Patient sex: M
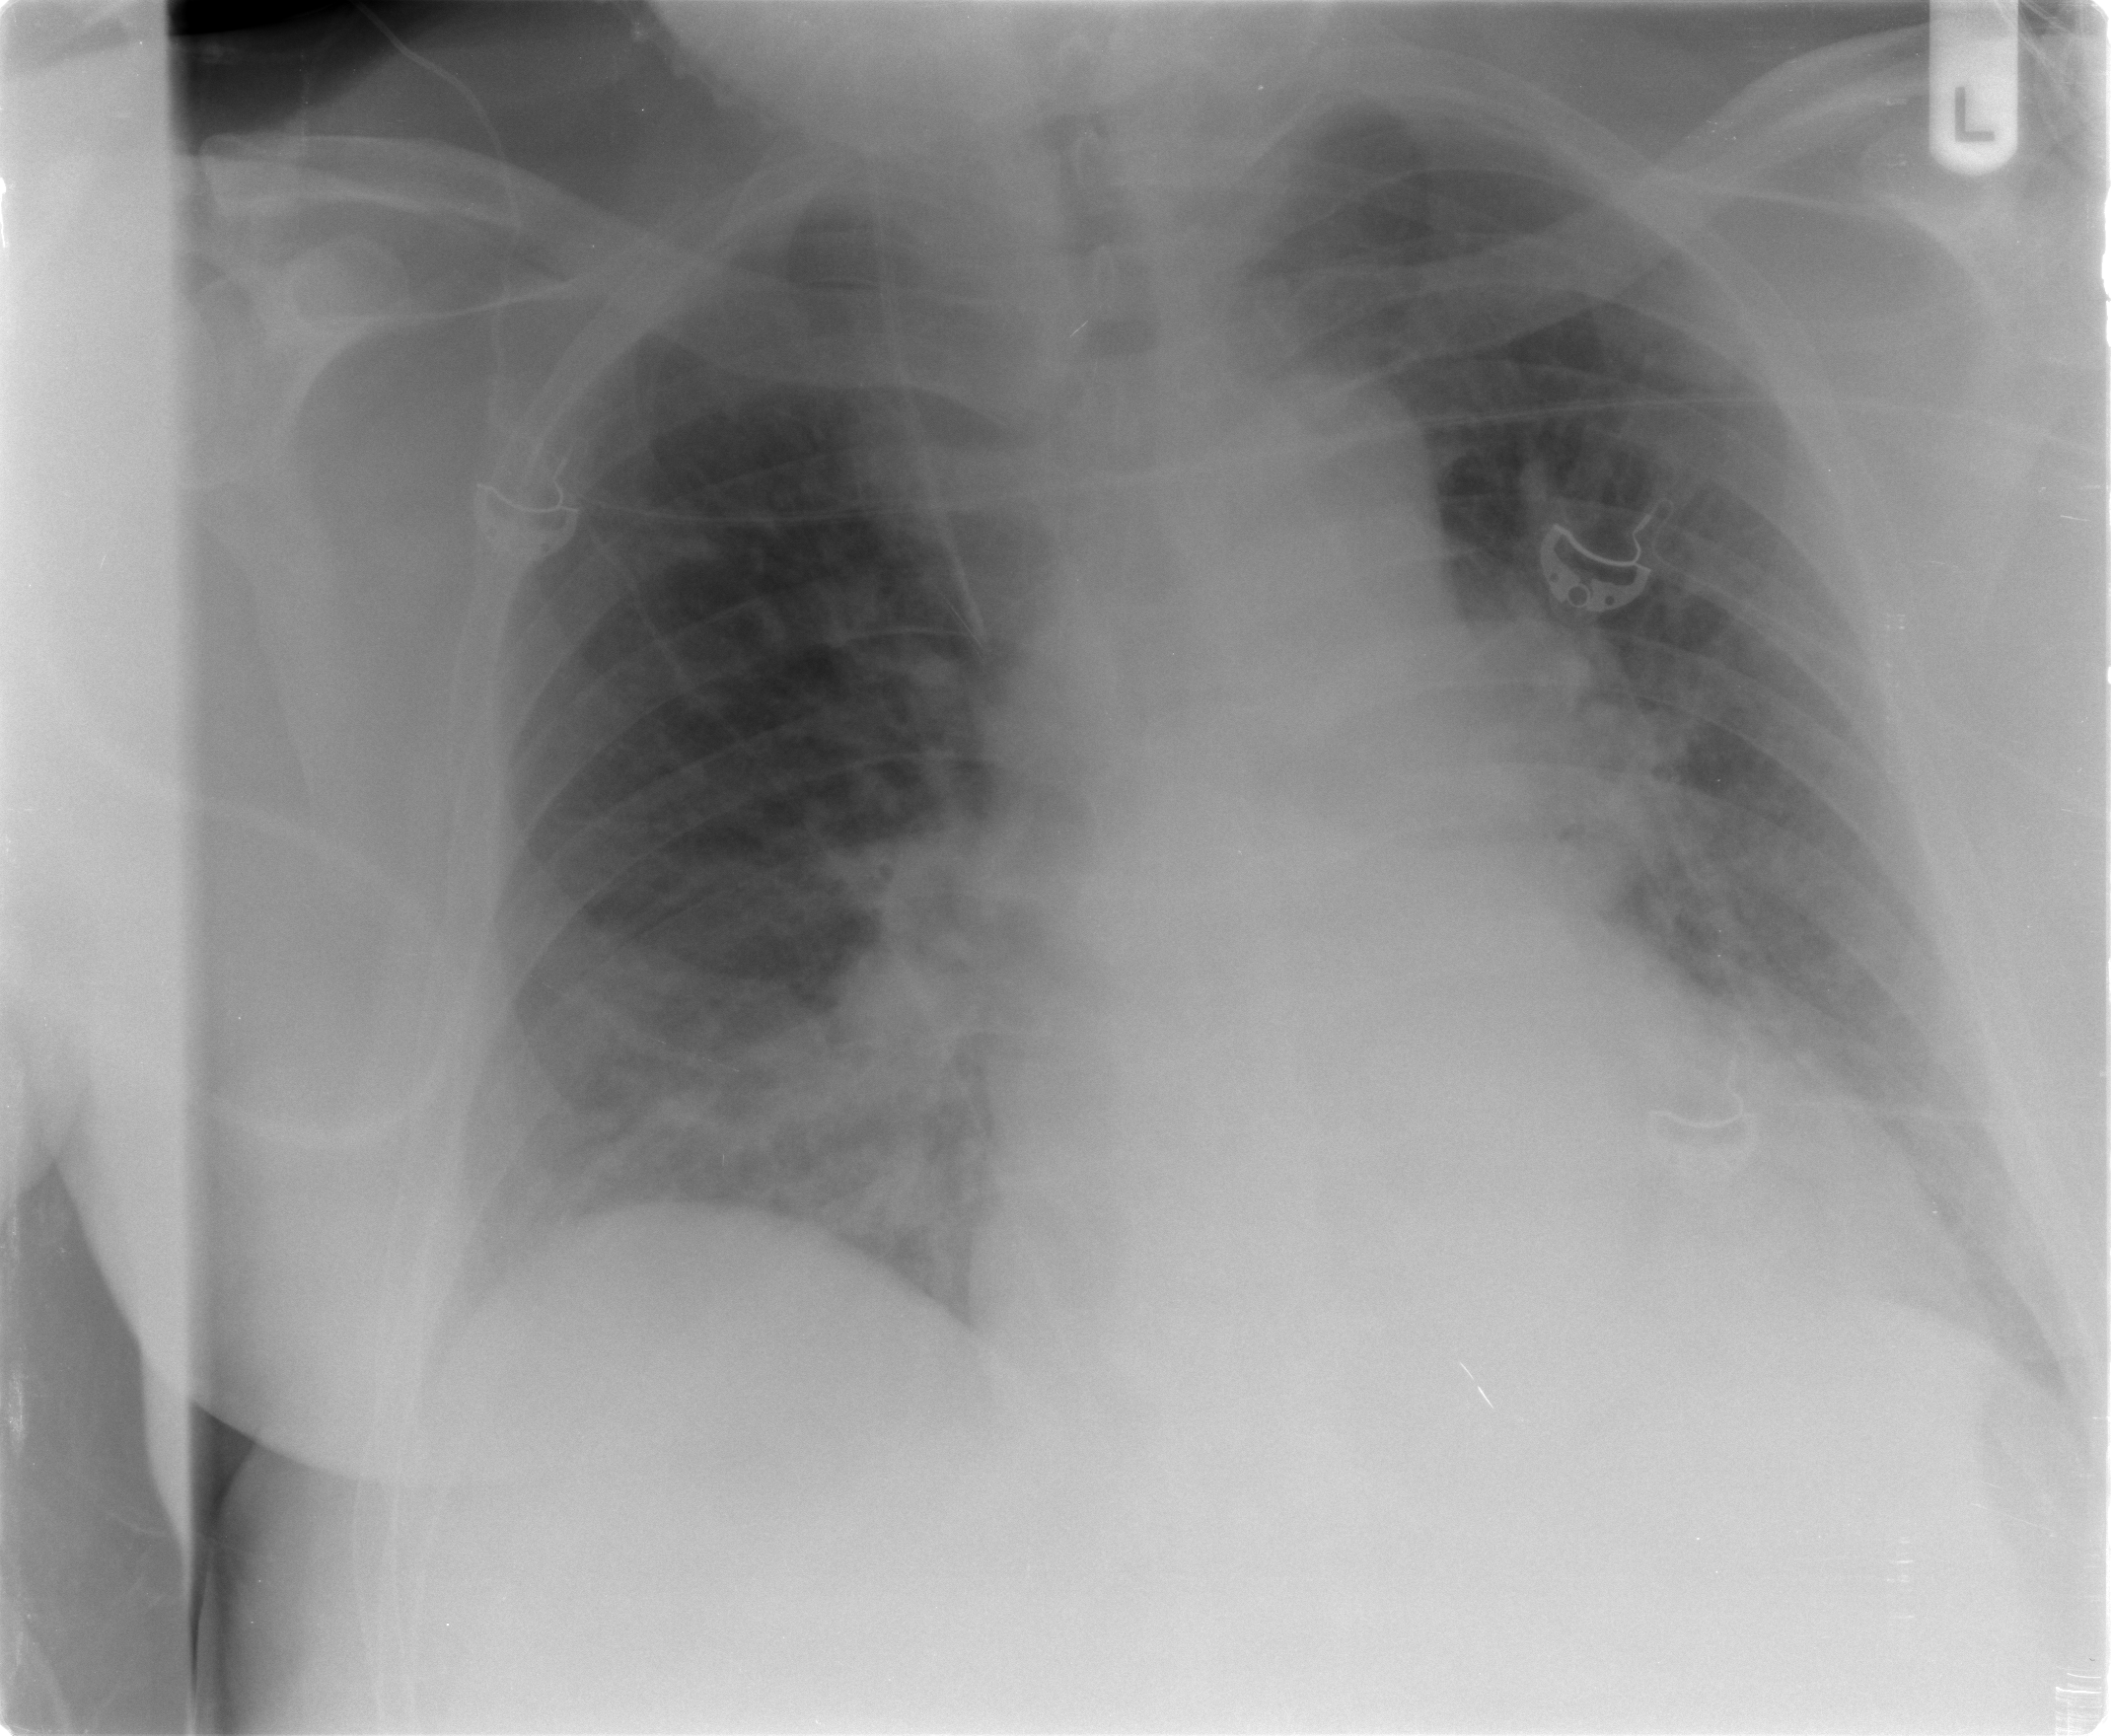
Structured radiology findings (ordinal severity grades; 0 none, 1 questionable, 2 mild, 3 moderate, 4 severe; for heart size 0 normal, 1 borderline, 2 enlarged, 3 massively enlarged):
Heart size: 2
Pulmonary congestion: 2
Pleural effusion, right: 0
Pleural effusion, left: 2
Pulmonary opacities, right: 3
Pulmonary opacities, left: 2
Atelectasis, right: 2
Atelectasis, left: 0